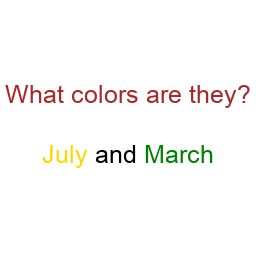
Color: gold, green
Background color: white
Question text color: brown